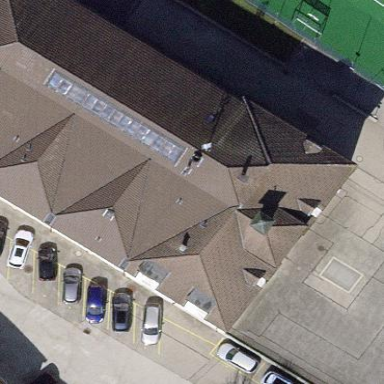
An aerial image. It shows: School.